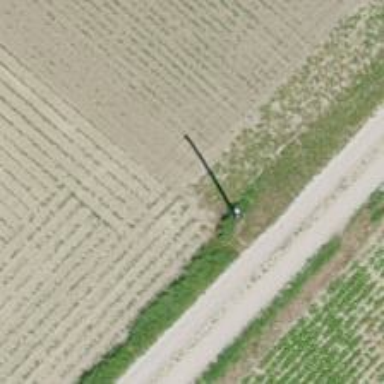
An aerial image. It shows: Power pole.